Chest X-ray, PA view. Patient: 33 years old, sex M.
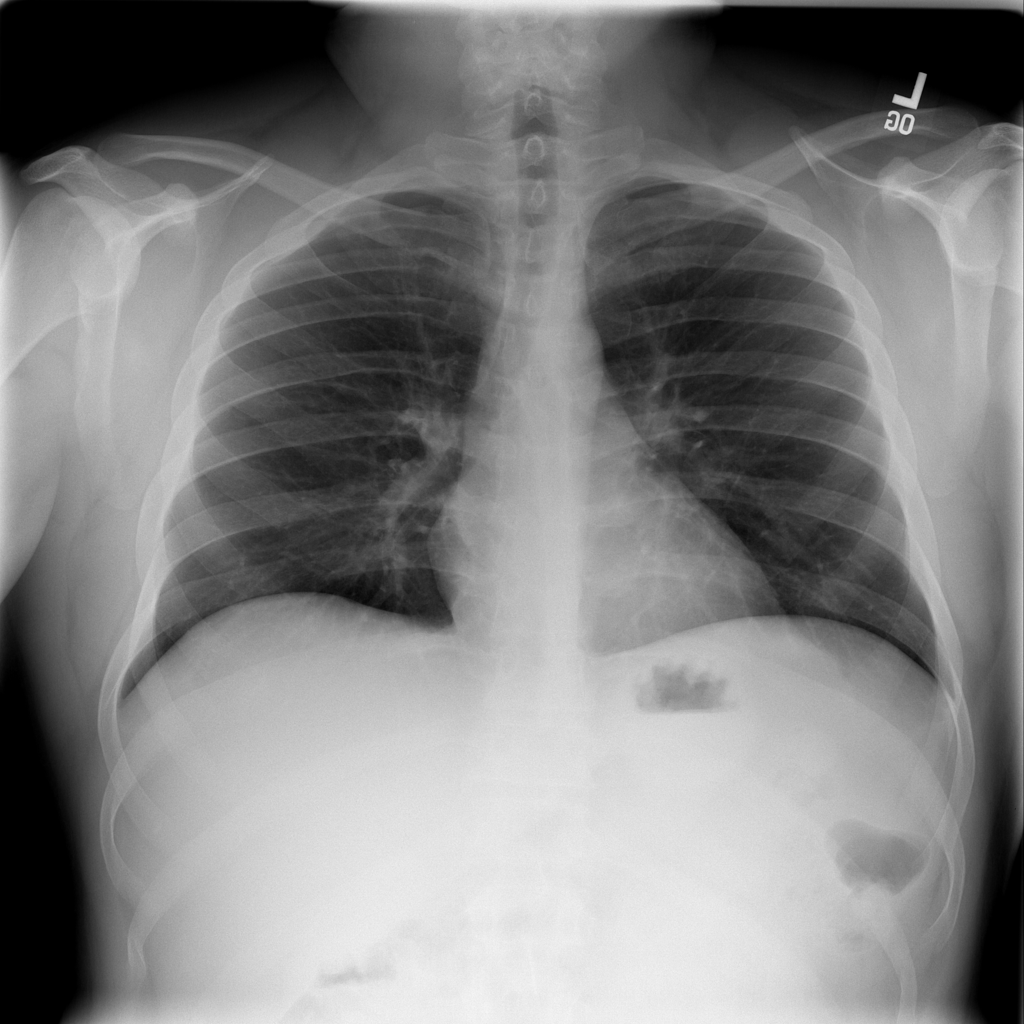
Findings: Infiltration